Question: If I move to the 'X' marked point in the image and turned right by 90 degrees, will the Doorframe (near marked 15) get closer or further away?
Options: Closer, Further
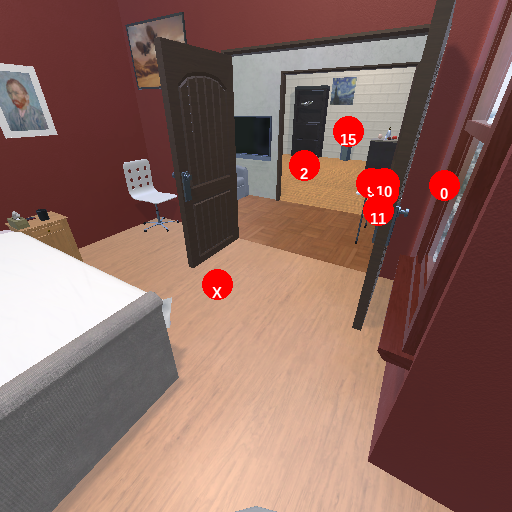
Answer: Closer